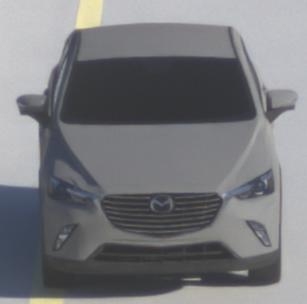
Make: Mazda
Model: CX-3 SKYACTIV-G 120
Detailed model: CX-3 (DK)
Model produced from: 2015/06
Model produced until: 2018/06
Doors: 5
Color: gray
Road condition: dry road
Daytime: sunrise or sunset
Contrast: medium contrast